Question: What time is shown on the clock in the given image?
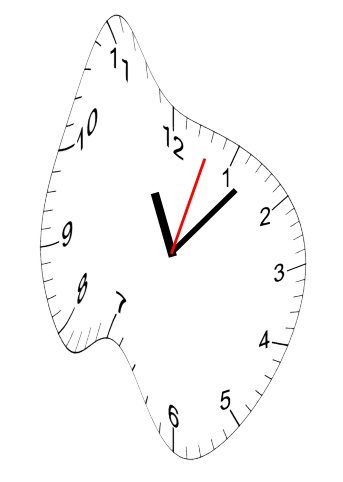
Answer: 11:07:03